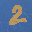
Label: 2